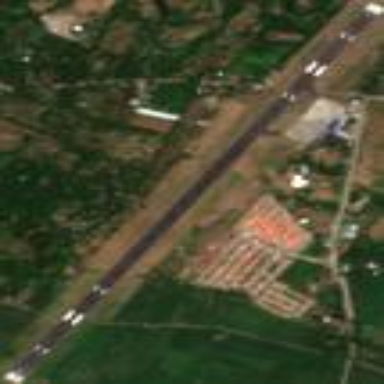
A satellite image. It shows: Area designated as runway within airport.